Question: The following screen shot shows the data I'm sending (shown with firebug in firefox).
The code below then shows the method the ajax method calls. The Date and Id properties are correctly populated when hitting the server side method call but my array (of type CustomerRequests) has no values inside it, however the number of CustomerRequests in the post is correct.
Any ideas?
Thanks

My Controller method
'''
public ActionResult Show(Customers request)
{
..
// Number of request.CustomerRequests is correct
// Although request.CustomerRequests[0].Name == null ?? which is wrong
'''
Customers class below:
'''
[DataContract]
public class Customers
{
[DataMember]
public CustomerRequests[] CustomerRequests{ get; set; }
[DataMember]
public DateTime Date { get; set; } // I can see this value
[DataMember]
public int Id{ get; set; } // I can see this value
}
[DataContract]
public class CustomerRequests
{
[DataMember]
public string Name { get; set; }
[DataMember]
public string Expression { get; set; }
}
'''
Javascript
'''
$('textarea').each(function () {
var theName = 'The Name';
var theExpression = 'The Expression';
var obj = {
'Name': theName,
'Expression': theExpression
};
expressionArray.push(obj);
}); // close each
// val is the posted data
var val = {
'Id': '1',
'Date': '2013-10-10',
'CustomerRequests': $.makeArray(expressionArray)
};
'''
I've tried although it doesn't work.
'''
JSON.stringify({ Customers: val })
'''
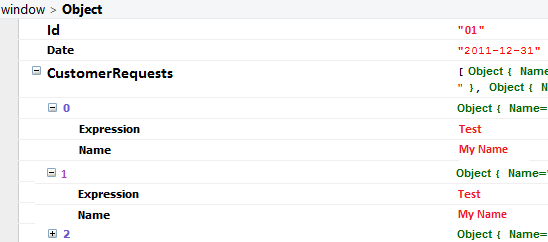
Answer: After all, we just have to add a 'content-type' to your call and to remove the name from 'data'.
It's something like
'''
$.ajax({
url: '/controller/action',
cache: false,
type: 'POST',
contentType: 'application/json; charset=utf-8',
data: JSON.stringify(viewModel)
});
'''
Please note that:
- '@Url.Content("")'- 'JSON.stringify'<URL>